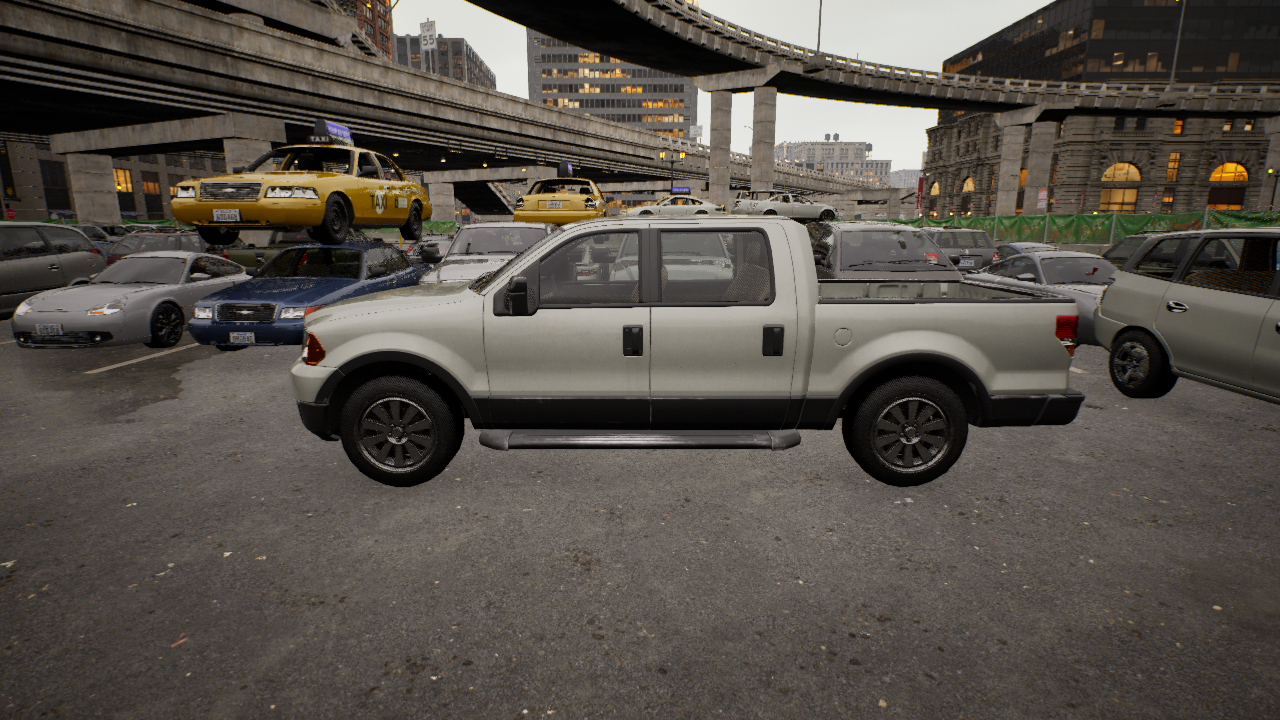
Venue: arterial
Lighting: golden hour
Vehicle rig: pickup